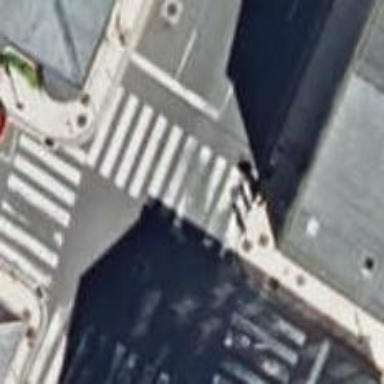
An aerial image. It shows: Crossing with traffic signals.